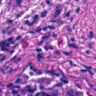
Metastatic tissue present: yes